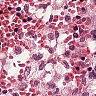
Metastatic tissue present: no